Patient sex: F
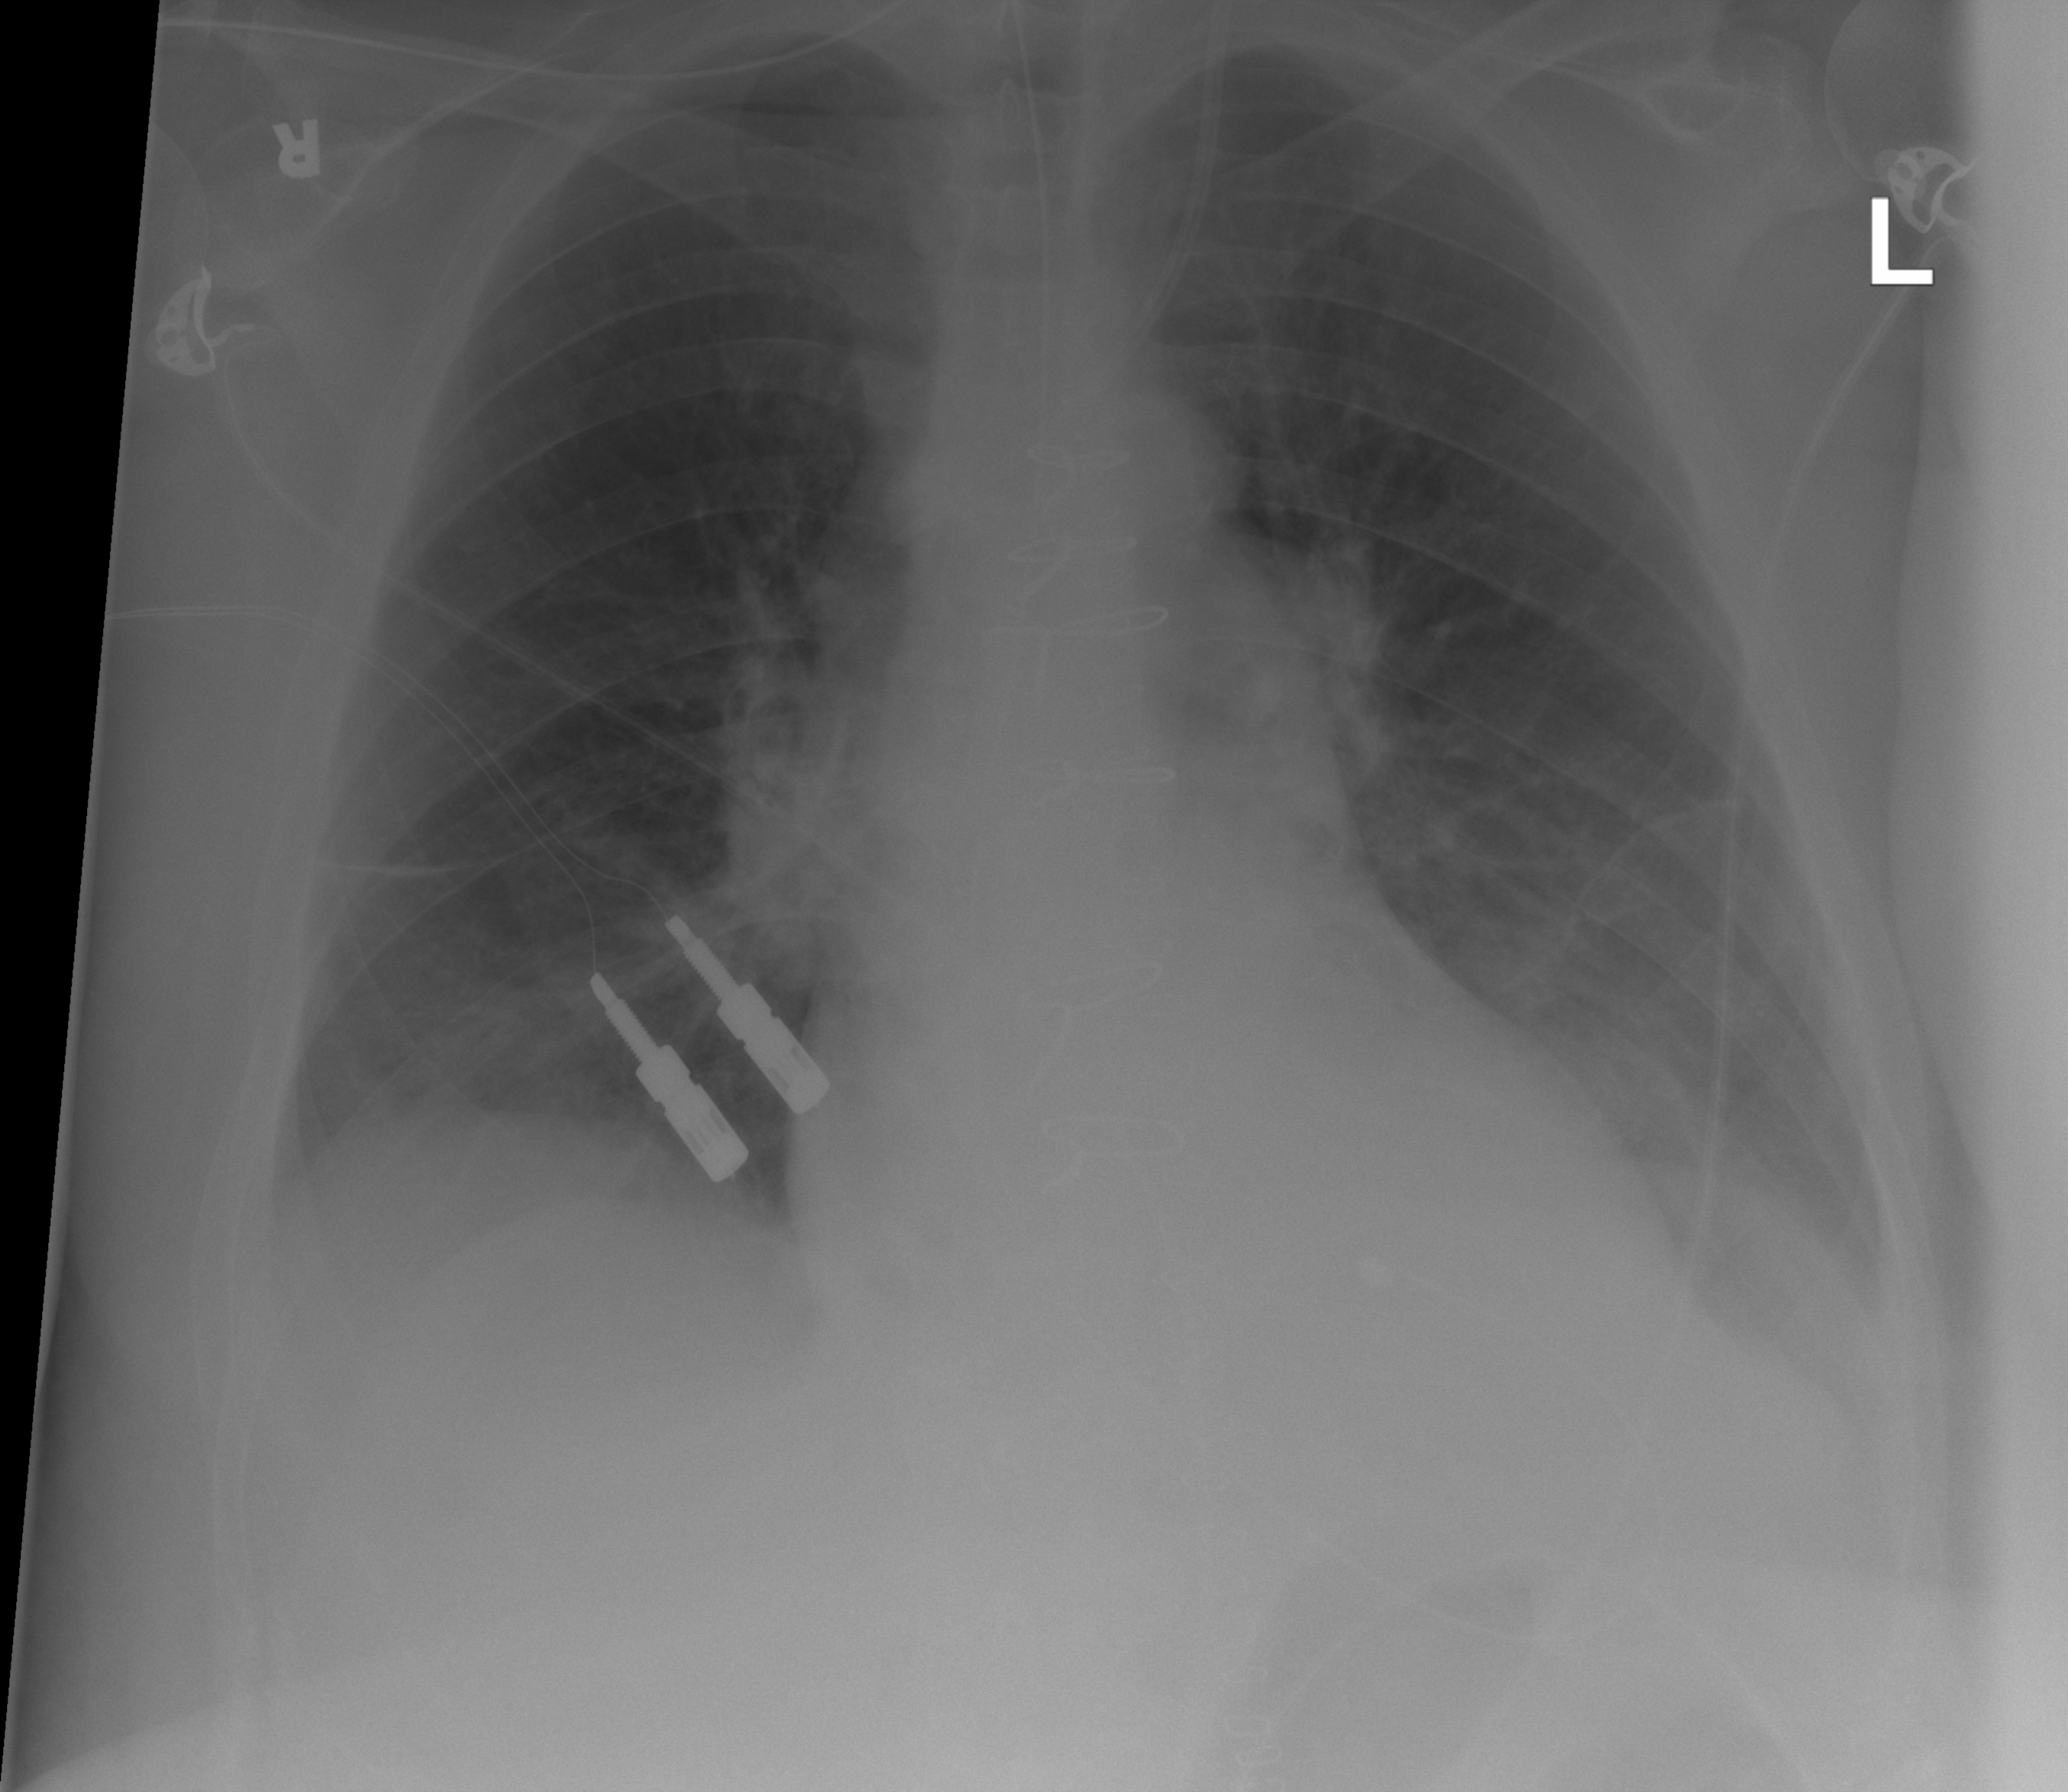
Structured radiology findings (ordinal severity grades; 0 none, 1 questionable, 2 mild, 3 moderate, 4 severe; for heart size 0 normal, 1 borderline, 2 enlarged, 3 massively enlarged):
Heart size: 0
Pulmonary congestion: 0
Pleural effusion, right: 2
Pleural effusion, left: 2
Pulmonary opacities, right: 0
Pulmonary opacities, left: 0
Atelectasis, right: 2
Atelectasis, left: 2